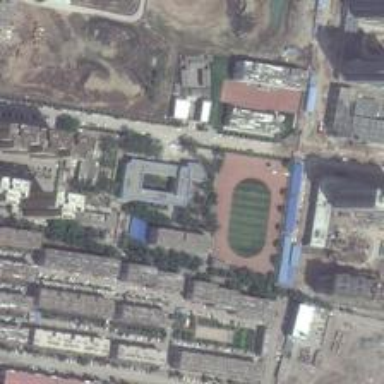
A standard football field locates beside residential area .